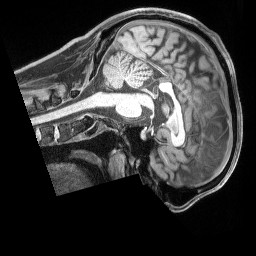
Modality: T1w
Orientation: sagittal
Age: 32
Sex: male
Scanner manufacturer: siemens
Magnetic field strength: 3 T
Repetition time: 2.17 s
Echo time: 0.00169 s